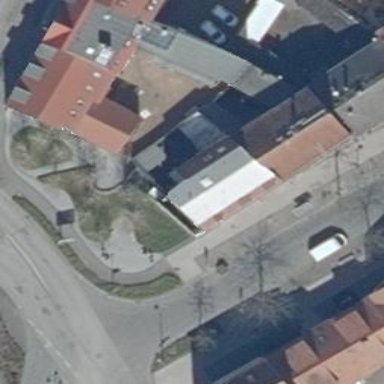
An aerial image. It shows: Bakery.